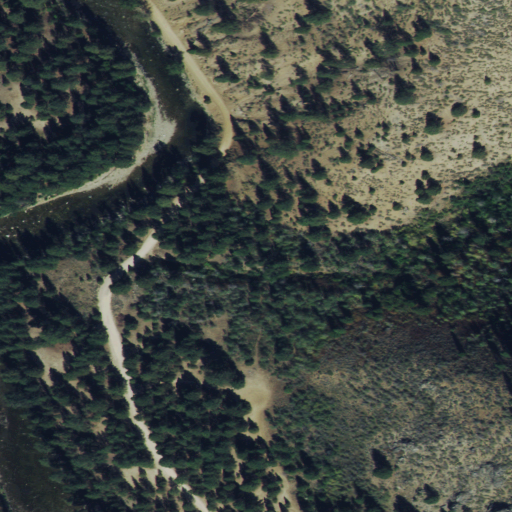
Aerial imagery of valley in Idaho named Dare Gulch containing shrub, evergreen forest, grassland, and open water